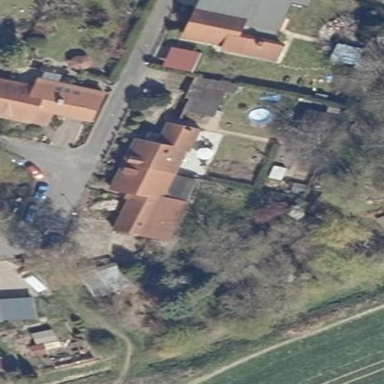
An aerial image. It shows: Semi-detached house with gabled roof.